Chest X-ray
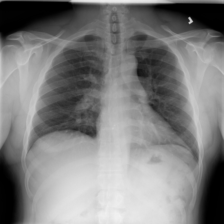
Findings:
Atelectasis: negative
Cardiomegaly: negative
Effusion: negative
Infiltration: positive
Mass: negative
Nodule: negative
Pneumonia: negative
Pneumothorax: negative
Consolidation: negative
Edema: negative
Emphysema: negative
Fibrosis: negative
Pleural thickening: negative
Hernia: negative